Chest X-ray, AP view. Patient: 44 years old, sex M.
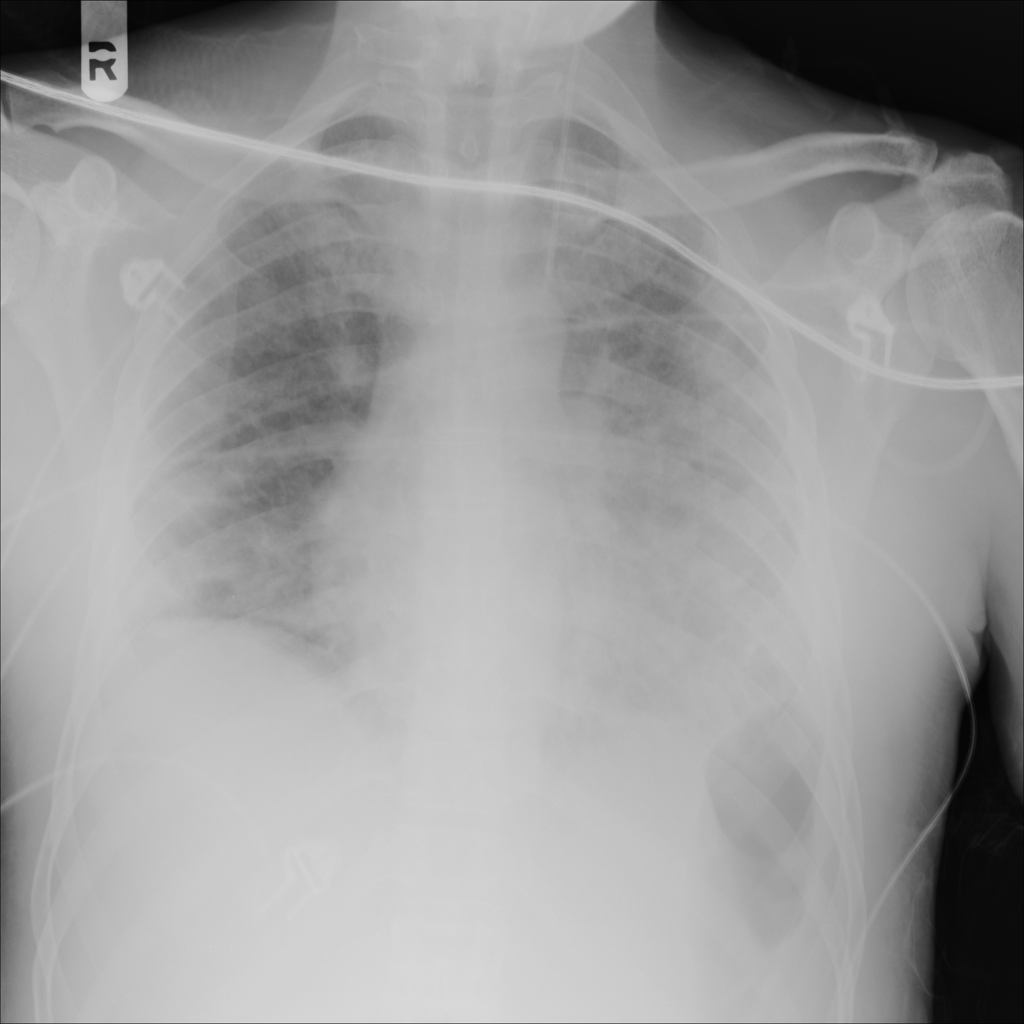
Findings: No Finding